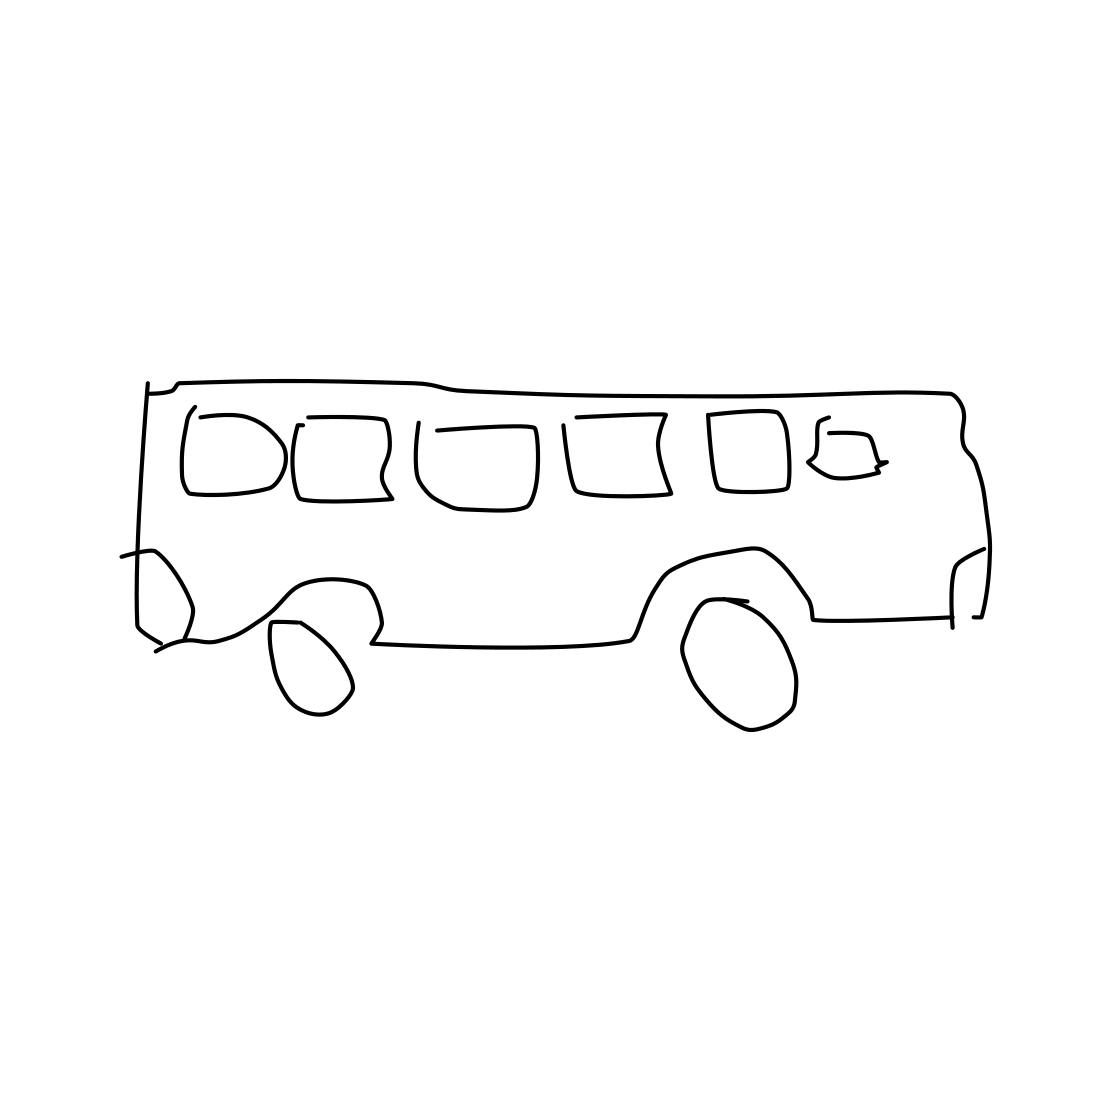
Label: bus